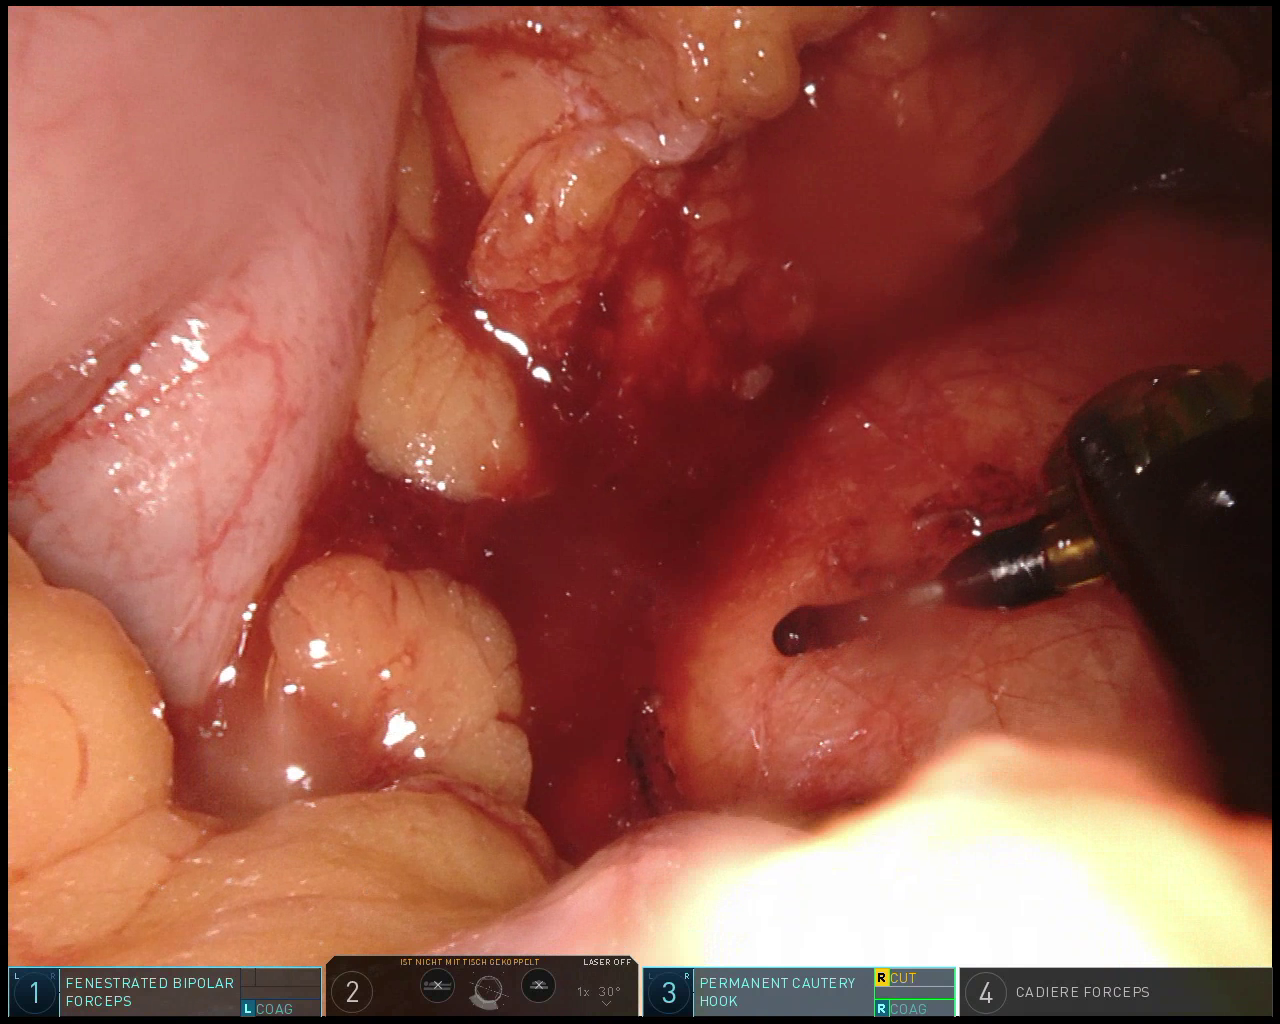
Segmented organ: stomach
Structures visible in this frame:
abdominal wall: no
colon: no
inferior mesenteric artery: no
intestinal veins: no
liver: no
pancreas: no
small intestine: no
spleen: no
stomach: yes
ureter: no
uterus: no
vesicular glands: no